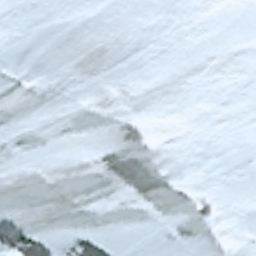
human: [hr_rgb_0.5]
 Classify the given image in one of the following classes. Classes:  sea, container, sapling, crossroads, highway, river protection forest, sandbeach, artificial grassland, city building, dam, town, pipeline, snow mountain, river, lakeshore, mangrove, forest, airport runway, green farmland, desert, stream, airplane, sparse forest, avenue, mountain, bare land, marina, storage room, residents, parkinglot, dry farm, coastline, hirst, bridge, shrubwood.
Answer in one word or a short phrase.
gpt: snow mountain